八年级 · 画法几何学
如图, $A B C D$ 是一张矩形纸片, $A D=B C=1, A B=C D=5$. 在矩形 $A B C D$ 的边 $A B$ 上取一点 $M$,在 $C D$ 上取一点 $N$, 将纸片沿 $M N$ 折叠, 使 $M B$ 与 $D N$ 交于点 $K$, 得到 $\triangle M N K$.

(1)若 $\angle 1=70^{\circ}$, 求 $\angle M K N$ 的度数;

(2) $\triangle M N K$ 的面积能否小于 $\frac{1}{2}$ ?若能, 求出此时 $\angle 1$ 的度数; 若不能, 试说明理由;

(3)如何折叠能够使 $\triangle M N K$ 的面积最大? 请你用备用图探究可能出现的情况, 并求最大值。
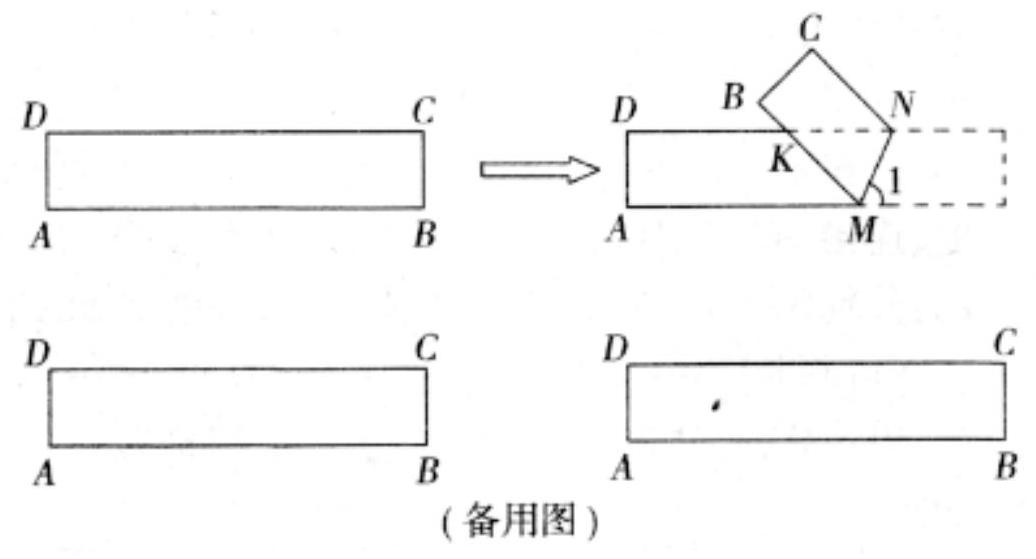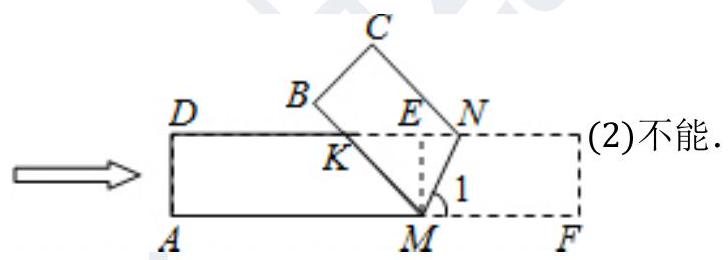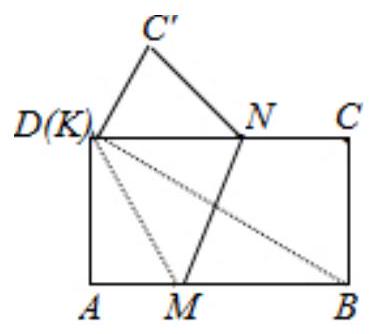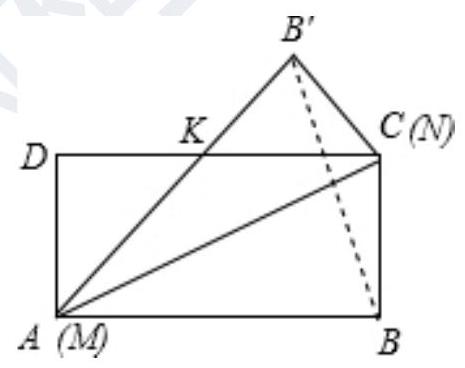
答案: 解: (1) $\because$ 四边形 $A B C D$ 是矩形,

$\therefore A M / / D N$.

$\therefore \angle K N M=\angle 1$.

$\because \angle 1=70^{\circ}$,

$\therefore \angle K N M=\angle K M N=\angle 1=70^{\circ}$,

$\therefore \angle M K N=40^{\circ}$.

过 $M$ 点作 $M E \perp D N$, 垂足为 $E$, 则 $M E=A D=1$.

$\because \angle K N M=\angle K M N$

$\therefore M K=N K$,

又 $\because M K \geq M E$,

$\therefore N K \geq 1$.

$\therefore \triangle M N K$ 的面积 $=\frac{1}{2} N K \cdot M E \geq \frac{1}{2}$.
$\therefore \triangle M N K$ 的面积不可能小于 $\frac{1}{2}$.

(3)分两种情况:

情况一: 将矩形纸片对折, 使点 $B$ 与 $D$ 重合, 此时点 $K$ 也与 $D$ 重合.

$M K=M B=x$, 则 $A M=5-x$.

由勾股定理得 $1^{2}+(5-x)^{2}=x^{2}$,

解得 $x=2.6$.

$\therefore M D=N D=2.6$

$S_{\triangle M N K}=S_{\triangle M N D}=\frac{1 \times 2.6}{2}=1.3$.

情况二: 将矩形纸片沿对角线 $A C$ 对折, 此时折痕即为 $A C$.

$M K=A K=C K=x$, 则 $D K=5-x$.

同理可得 $M K=N K=2.6$.

$\because M D=1$,

$\therefore S_{\triangle M N K}=\frac{1 \times 2.6}{2}=1.3$.

$\triangle M N K$ 的面积最大值为 1.3 .